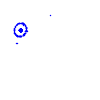
Particle: pion